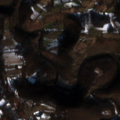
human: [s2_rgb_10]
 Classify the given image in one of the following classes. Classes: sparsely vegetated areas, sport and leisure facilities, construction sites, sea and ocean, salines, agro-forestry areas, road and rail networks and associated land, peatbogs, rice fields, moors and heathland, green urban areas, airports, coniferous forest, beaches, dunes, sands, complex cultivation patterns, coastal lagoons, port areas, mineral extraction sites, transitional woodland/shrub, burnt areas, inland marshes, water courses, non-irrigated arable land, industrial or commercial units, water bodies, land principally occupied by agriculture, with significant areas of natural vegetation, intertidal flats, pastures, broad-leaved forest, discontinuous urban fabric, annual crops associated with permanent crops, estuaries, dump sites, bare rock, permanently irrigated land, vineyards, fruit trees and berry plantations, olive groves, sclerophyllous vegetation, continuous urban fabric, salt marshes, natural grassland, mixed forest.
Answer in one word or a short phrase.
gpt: complex cultivation patterns, land principally occupied by agriculture, with significant areas of natural vegetation, transitional woodland/shrub